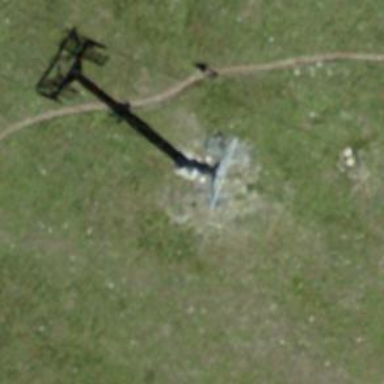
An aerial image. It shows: Pylon for aerialway.